Question: i'm having some problem to center this div in wp.

This booking.com widget is inside the div class, the container i assume.
'''
.et_pb_widget_area .et_pb_widget_area_left .clearfix et_pb_module
.et_pb_bg_layout_light .et_pb_sidebar_0 .et_pb_sidebar_no_border
'''
That is from Divi Theme Builder. His dimensions are 1036 x 341.188;
Tried to put margin: 0 auto in the booking.com class that is(dimensions 362.594 x 284.219):
'''
.et_pb_widget bos_searchbox_widget_class
'''
But no success. I also tried setting max width: 100% to the container and margin: 0 auto; to the search box but also no success.
If needed, its the plugin Booking.com Official Search Box.
Also, this is the website i'm trying to center this: <URL>
Can someone please help me?
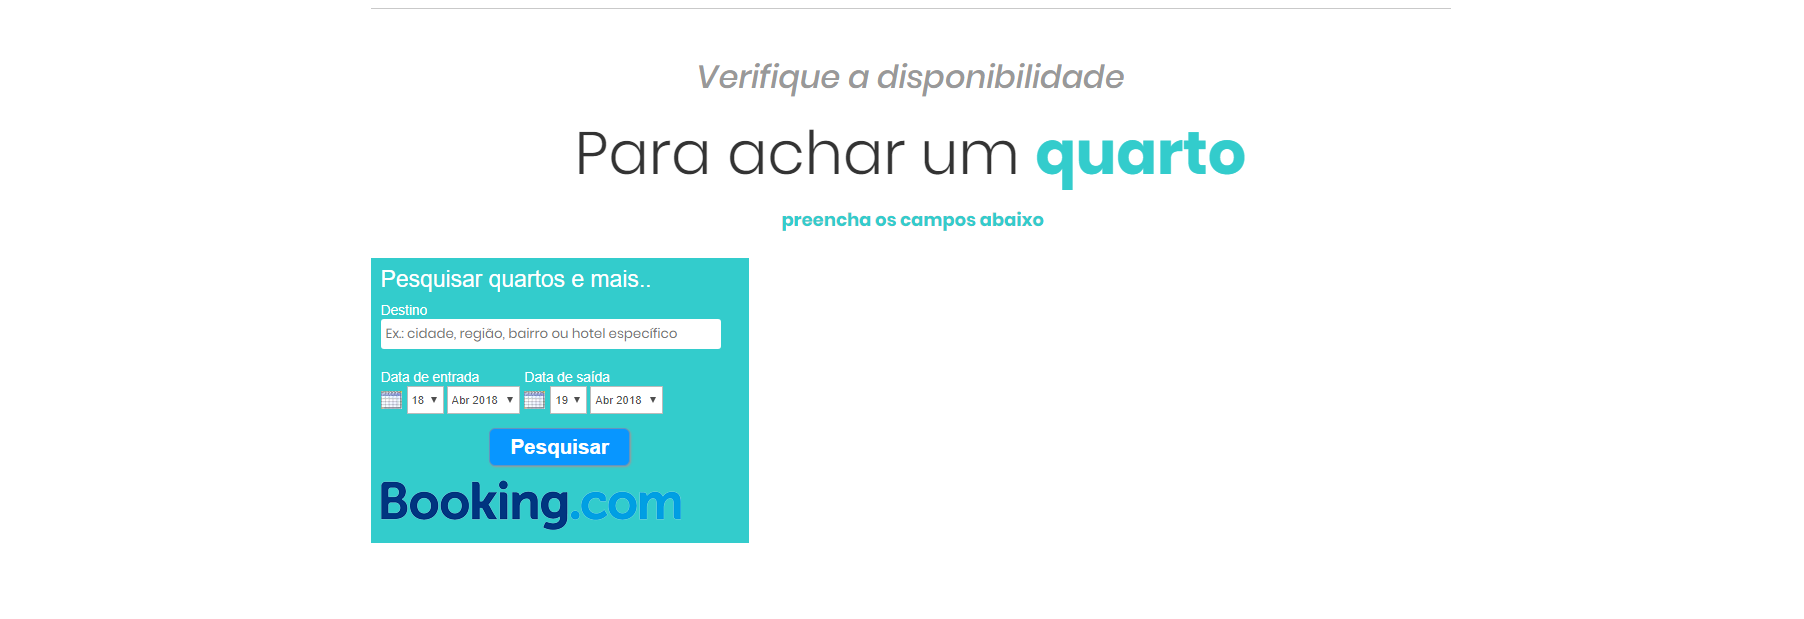
Answer: Give this a shot in your CSS, tested and it seems to work:
'''
.et_pb_sidebar_0.et_pb_widget_area .et_pb_widget{
width: 35%;
margin: 0 auto;
text-align: center;
display: block;
float: none;
}
'''
Expected outcome:
<URL>
Code was edited with the live inspector in chrome, here's the code inside the inspector and which element I selected to get this to work:
<URL>
Hope this helps! Good luck!